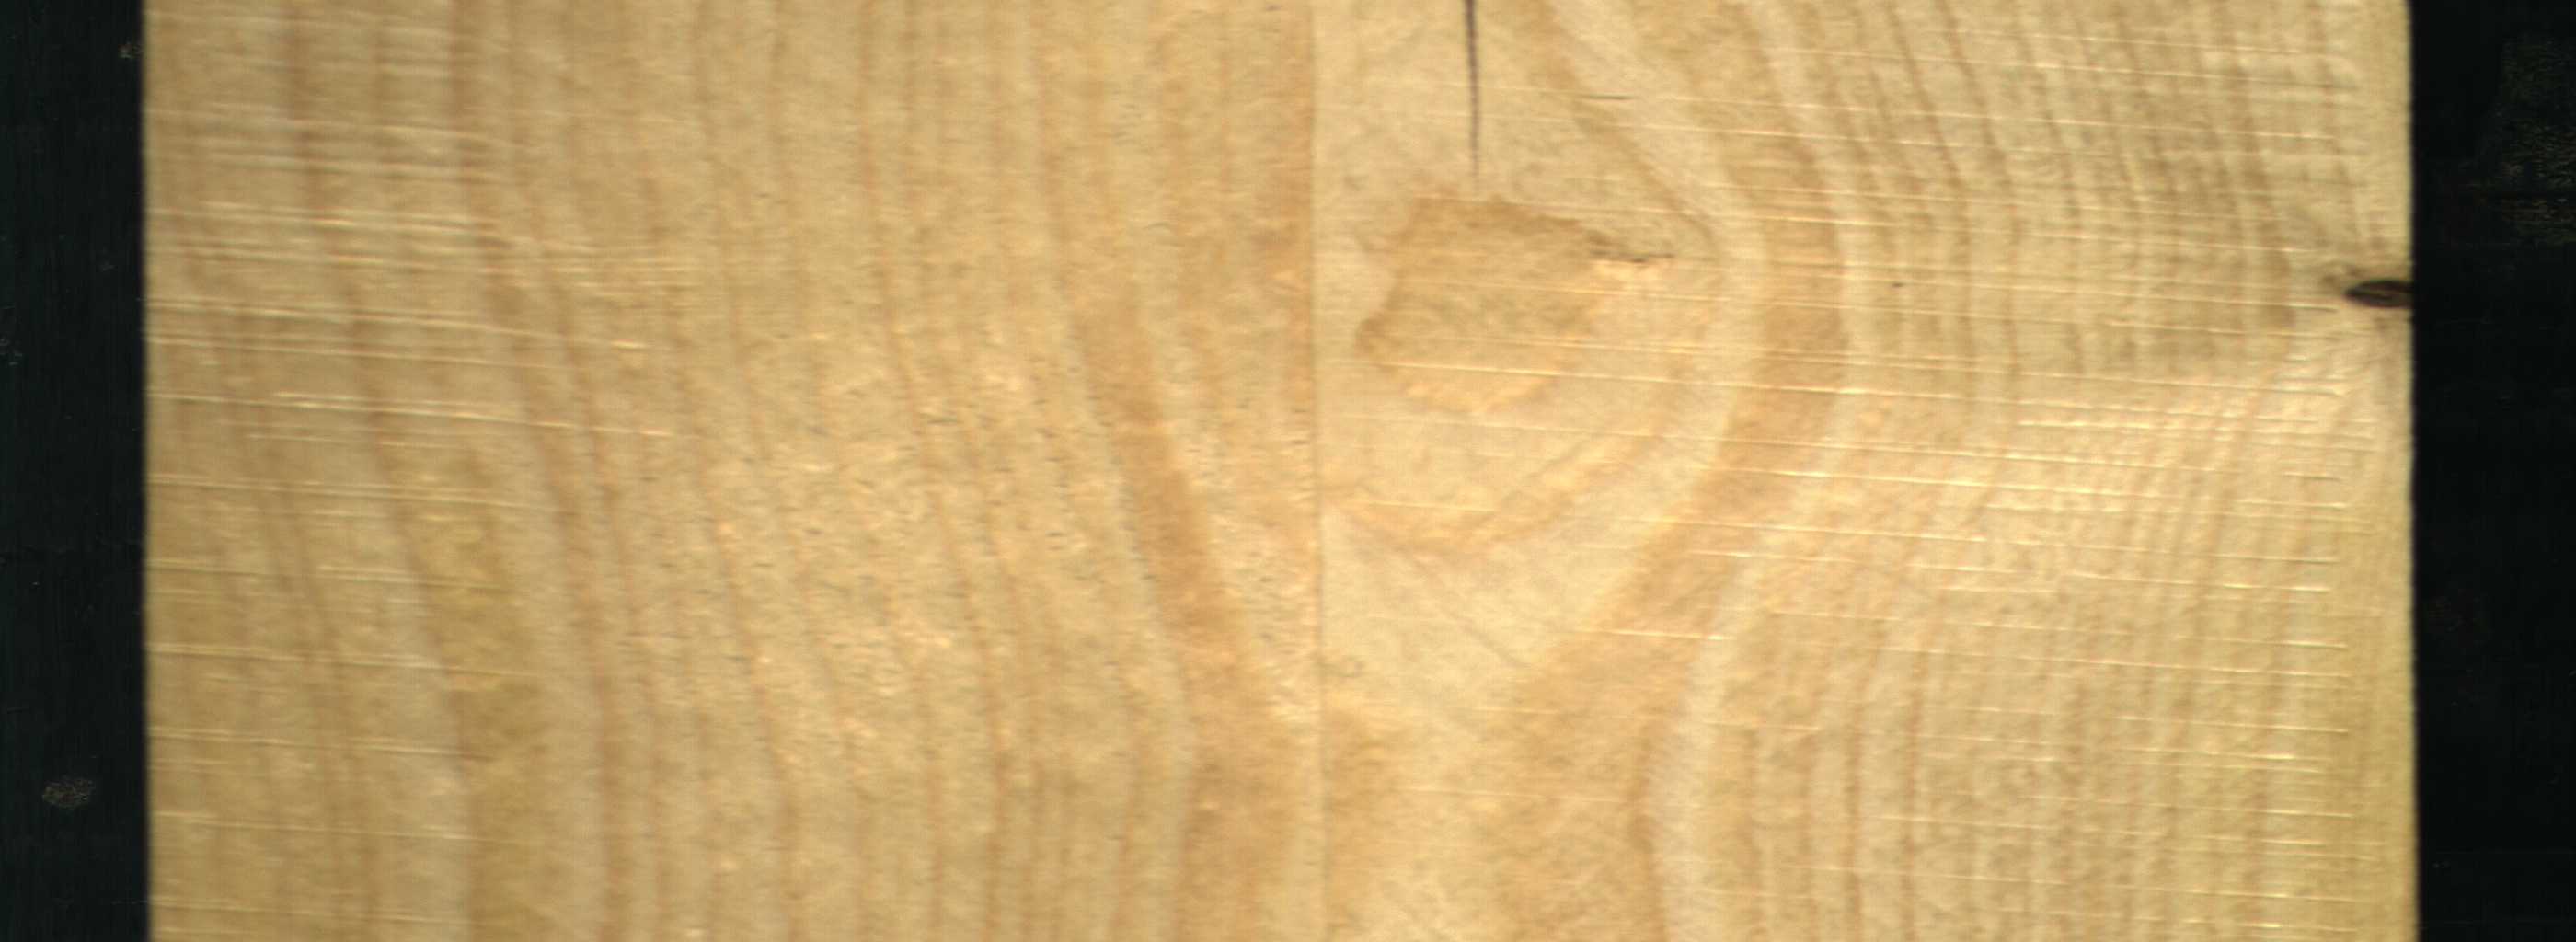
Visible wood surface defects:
Crack
Knot_missing